Aerial crown-view tile of a tropical tree (Barro Colorado Island, Panama), acquired 20250818:
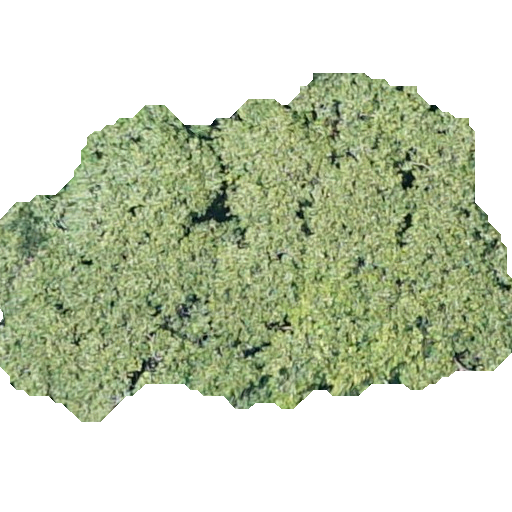
Species: Apeiba membranacea
GBIF accepted scientific name: Apeiba membranacea
Crown area: 194.751 m²